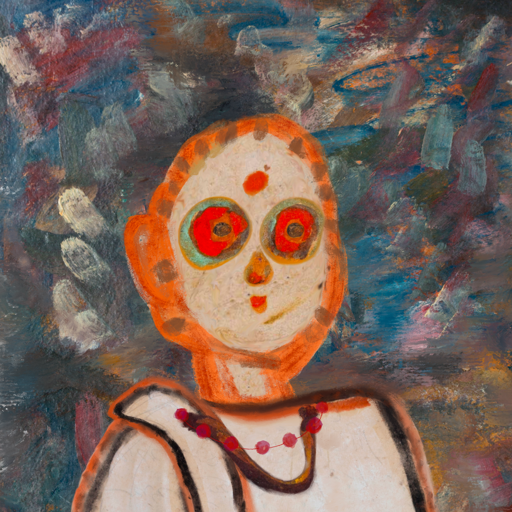
Background: Boggyland, Head And Neck Front: Rupkatha, Face Front: Sisters, Bust: Roy_Bahadur, Hair Front: Blank, Head Accessory: Blank, Second Necklace: Comrade, Necklace: Irani_3, Baby: Blank